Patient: sex F, age 69
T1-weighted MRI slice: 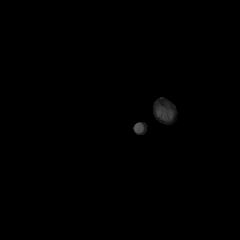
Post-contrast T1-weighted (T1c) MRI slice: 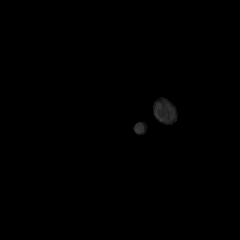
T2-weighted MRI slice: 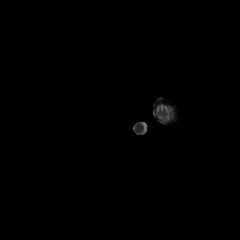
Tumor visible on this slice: no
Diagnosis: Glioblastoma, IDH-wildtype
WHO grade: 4